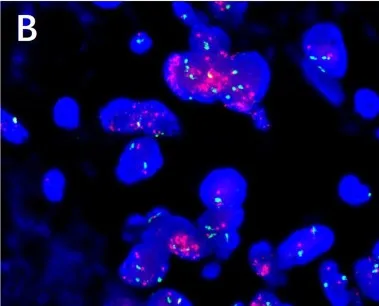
MDM2
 amplification in mural nodules.
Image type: pathology (fish)